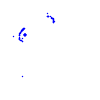
Particle: proton